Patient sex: M
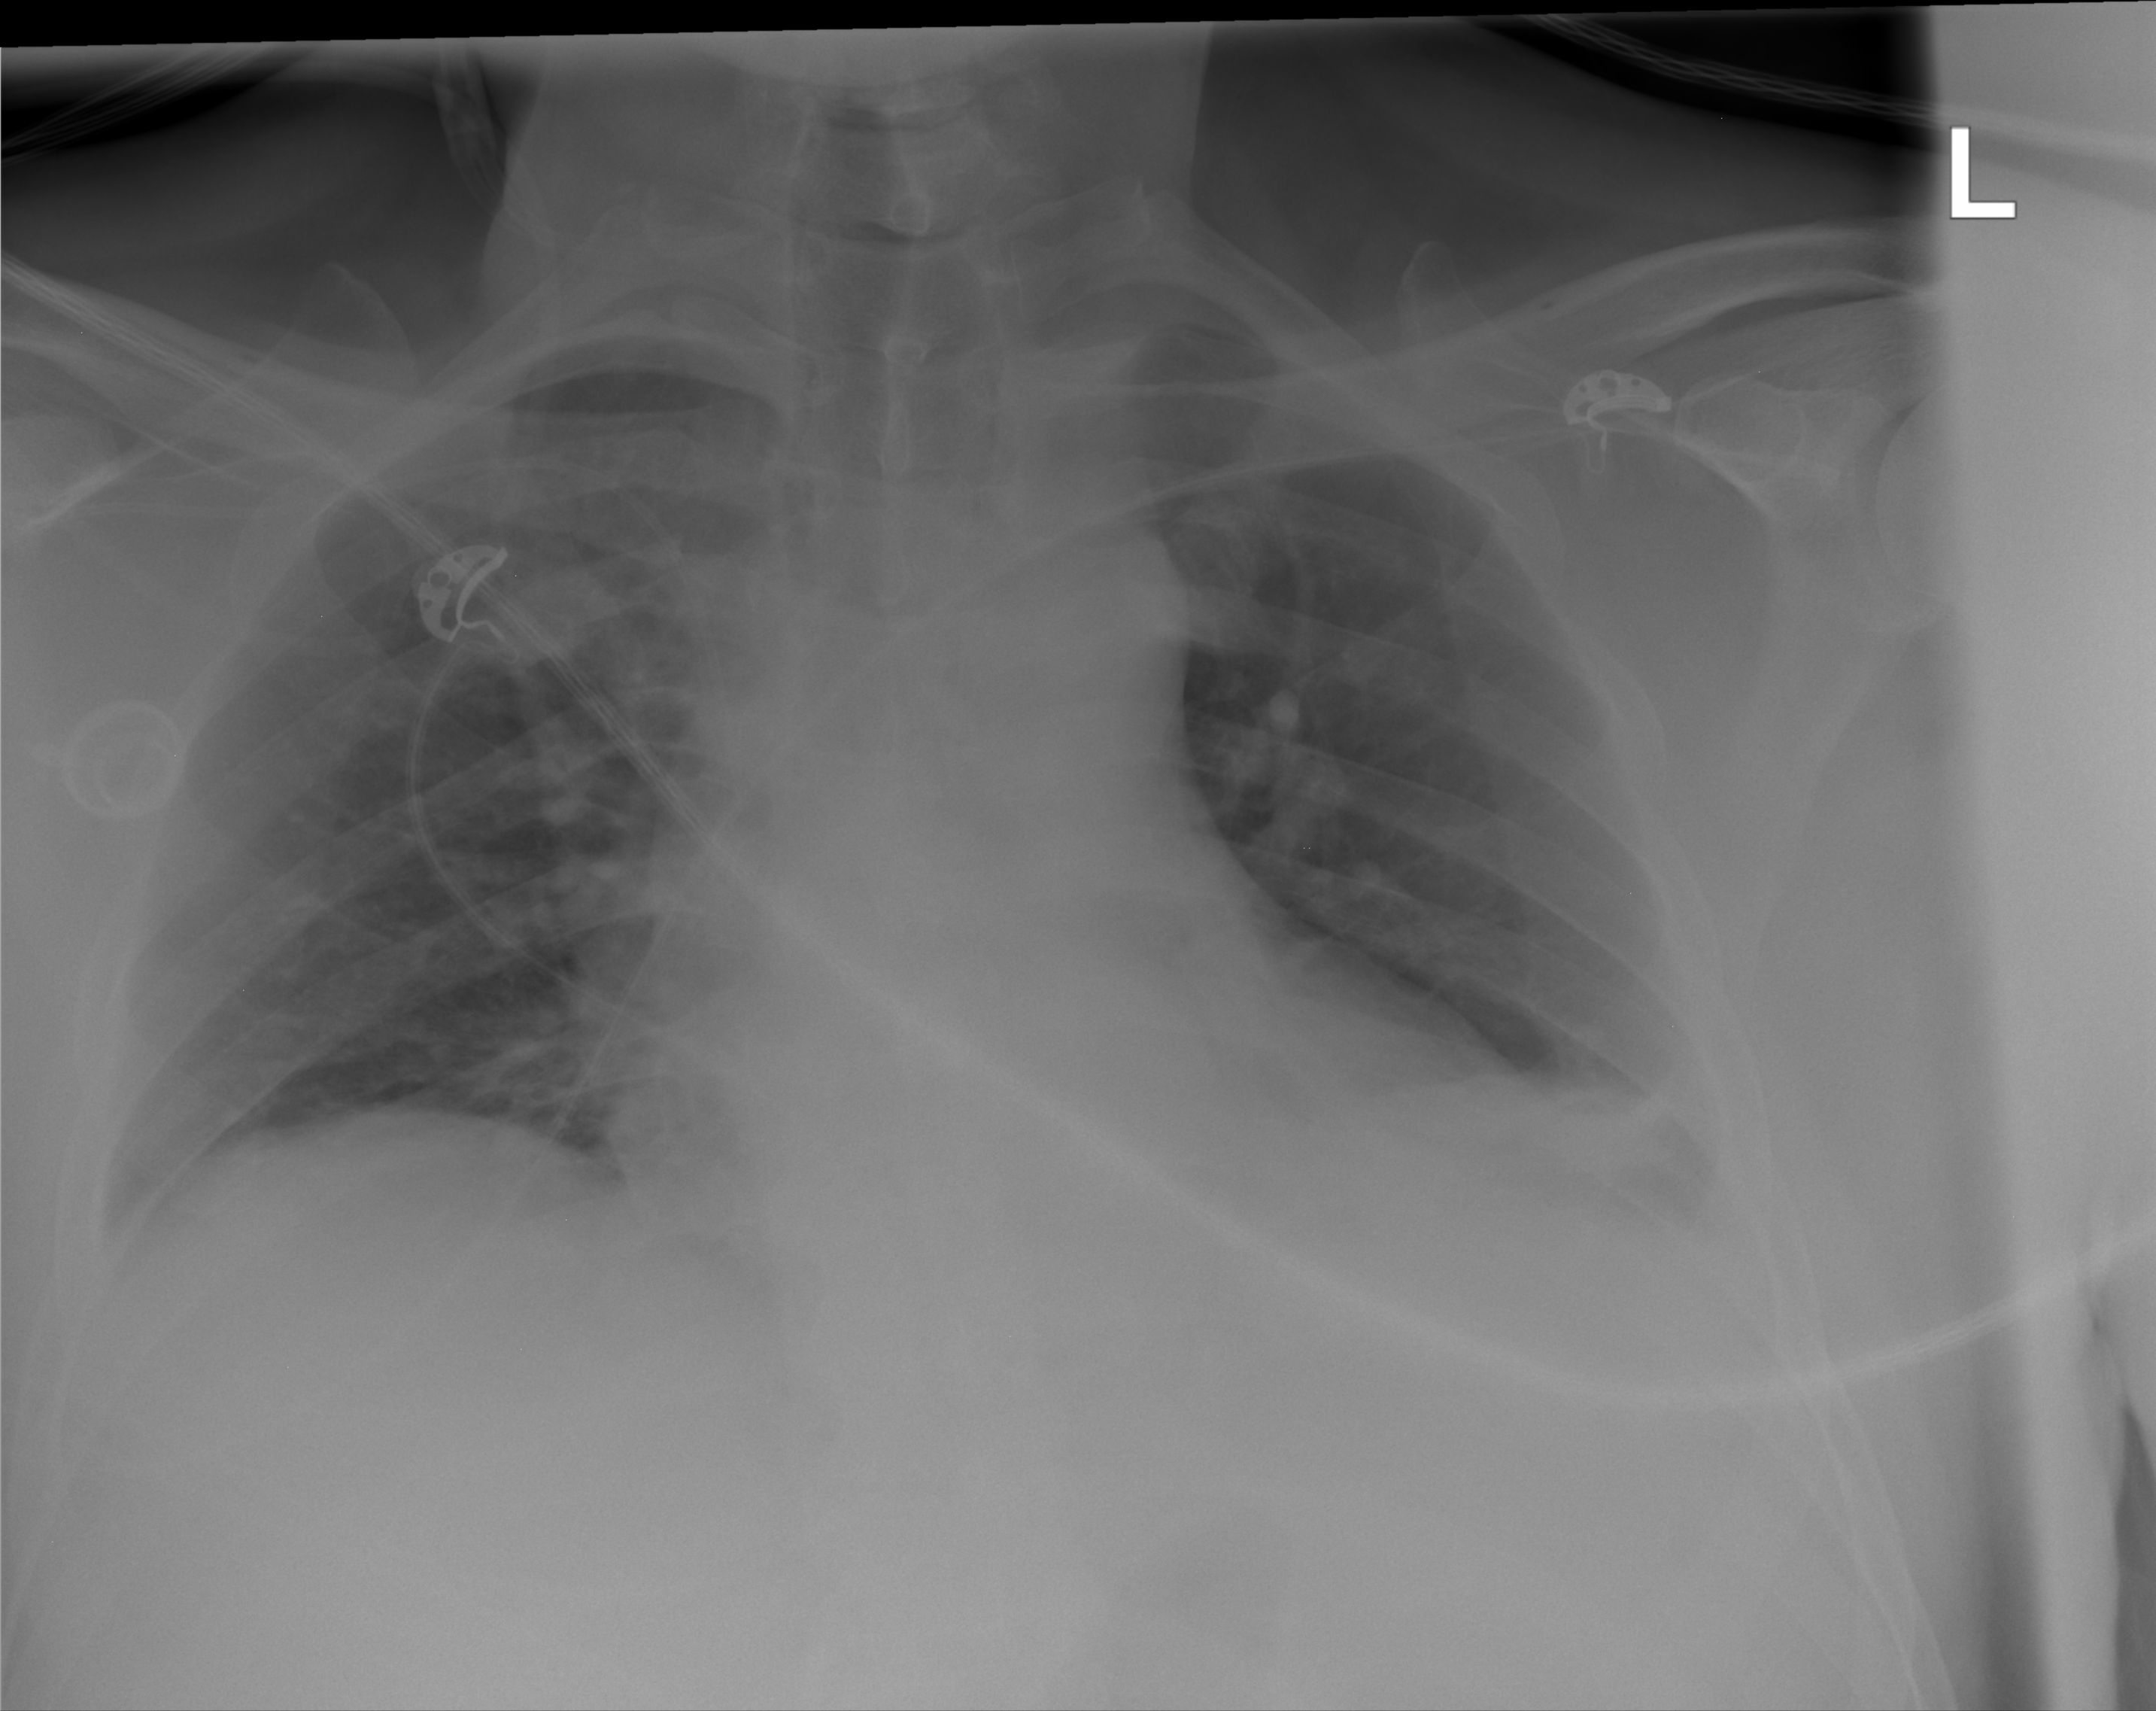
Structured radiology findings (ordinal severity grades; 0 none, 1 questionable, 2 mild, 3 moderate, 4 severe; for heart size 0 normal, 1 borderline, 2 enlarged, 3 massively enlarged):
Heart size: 0
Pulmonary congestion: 0
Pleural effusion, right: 0
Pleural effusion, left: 2
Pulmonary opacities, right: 0
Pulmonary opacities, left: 0
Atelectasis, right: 0
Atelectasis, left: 2